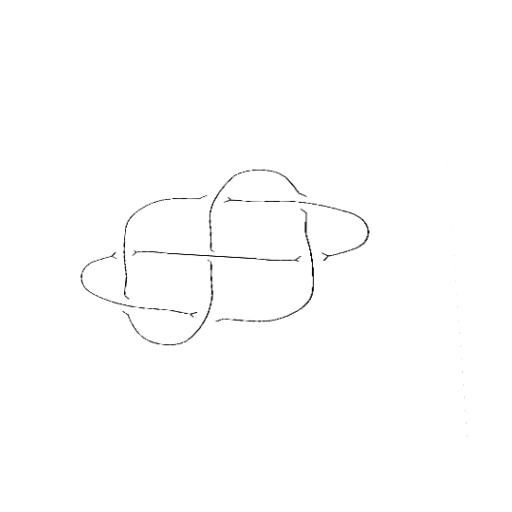
Crossing number: 7